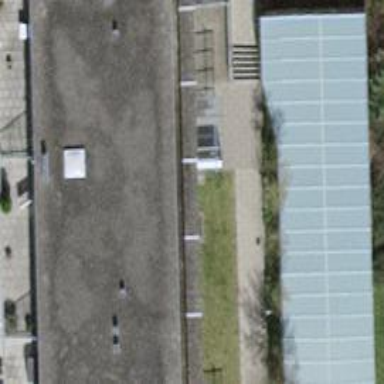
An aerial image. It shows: Apartment building with flat roof.